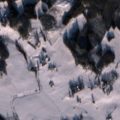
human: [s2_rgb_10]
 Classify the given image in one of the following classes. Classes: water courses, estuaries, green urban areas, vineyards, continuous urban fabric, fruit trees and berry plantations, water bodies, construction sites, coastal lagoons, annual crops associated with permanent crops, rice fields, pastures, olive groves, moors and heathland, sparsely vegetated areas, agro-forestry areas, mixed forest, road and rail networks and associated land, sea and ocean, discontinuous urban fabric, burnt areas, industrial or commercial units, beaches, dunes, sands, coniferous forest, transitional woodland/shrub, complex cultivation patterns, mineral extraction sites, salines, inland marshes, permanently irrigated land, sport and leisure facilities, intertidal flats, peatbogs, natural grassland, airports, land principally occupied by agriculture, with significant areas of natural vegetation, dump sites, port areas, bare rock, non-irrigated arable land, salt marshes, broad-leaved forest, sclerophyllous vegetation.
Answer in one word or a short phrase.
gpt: non-irrigated arable land, land principally occupied by agriculture, with significant areas of natural vegetation, coniferous forest, mixed forest